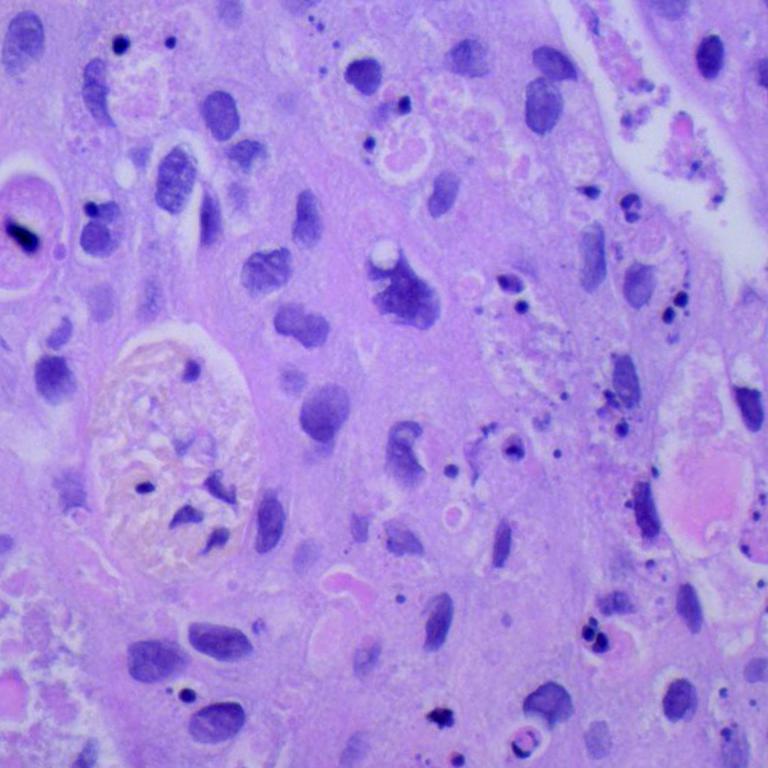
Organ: lung
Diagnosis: squamous carcinomas